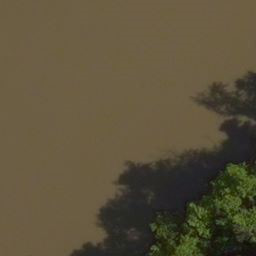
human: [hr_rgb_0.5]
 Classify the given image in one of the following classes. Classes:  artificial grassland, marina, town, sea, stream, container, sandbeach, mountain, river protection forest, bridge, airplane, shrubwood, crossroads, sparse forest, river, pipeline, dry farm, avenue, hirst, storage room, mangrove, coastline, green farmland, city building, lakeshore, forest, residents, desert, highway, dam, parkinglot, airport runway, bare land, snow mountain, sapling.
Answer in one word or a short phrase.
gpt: river protection forest